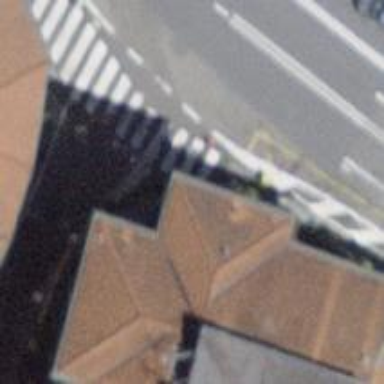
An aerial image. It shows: Restaurant.